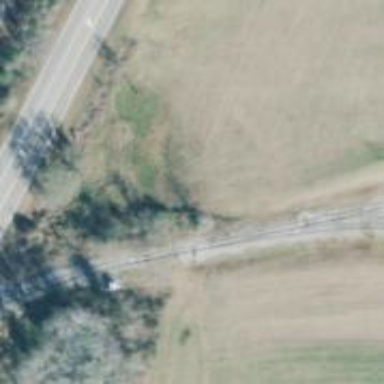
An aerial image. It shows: Rail spur service.